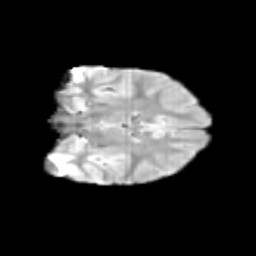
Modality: T2w
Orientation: coronal
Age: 9
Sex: female
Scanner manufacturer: siemens
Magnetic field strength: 3 T
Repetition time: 3.8 s
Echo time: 0.07 s